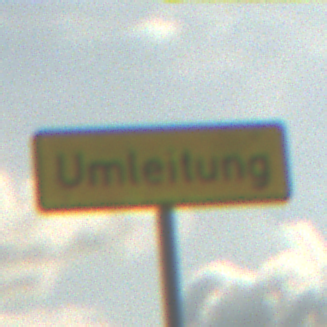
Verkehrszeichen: Umleitungsankuendigung
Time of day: Midday
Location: Outdoor (RoadRail)
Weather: PartlyCloudy
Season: NotSpecified
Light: Natural